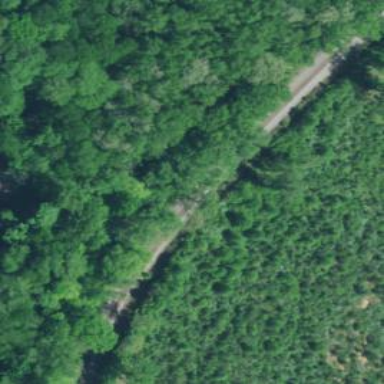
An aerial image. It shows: Railway track.